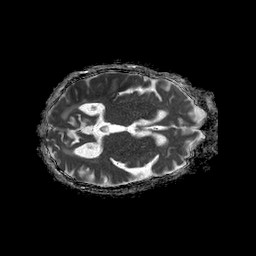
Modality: ADC
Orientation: axial
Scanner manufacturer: philips
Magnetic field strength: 1.5 T
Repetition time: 4.6 s
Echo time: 0.08941 s